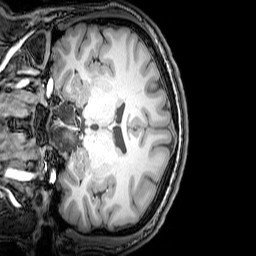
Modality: T1w
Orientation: coronal
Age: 24
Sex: male
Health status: healthy
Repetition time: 0.081 s
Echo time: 0.037 s